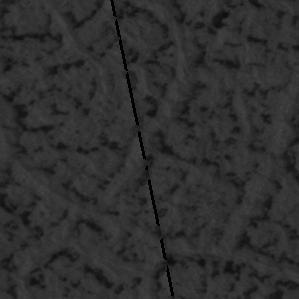
Label: frost